Question: Here is what I have done so far, and the result plot is below:
'''
set.seed(17)
require(ggplot2)
x = expand.grid(a=1:5, b=1:5)
x$c = rnorm(25)
png('test.png')
p = ggplot(x, aes(a, c, group=b)) + geom_line()
print(p)
dev.off()
savehistory()
'''

The goal is to make each line to be displayed in a different color.
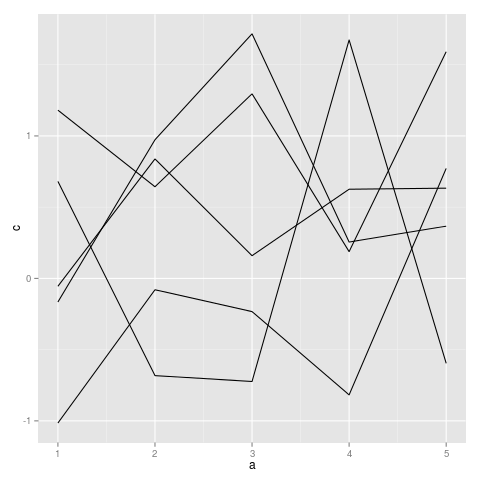
Answer: Using 'ggplot2' comment gives you the right answer :
> You should coerce b to a factor and it as a color aes.
Using 'lattice' no need to coerce b to factor:
'''
library(lattice)
xyplot(c~a,data =x,groups=b,type='l')
'''

Or using 'latticeExtra' to get 'ggplot2' theme:
'''
library(latticeExtra)
xyplot(c~a,data =x,groups=b,type='l',
par.settings = ggplot2like(),axis=axis.grid)
'''